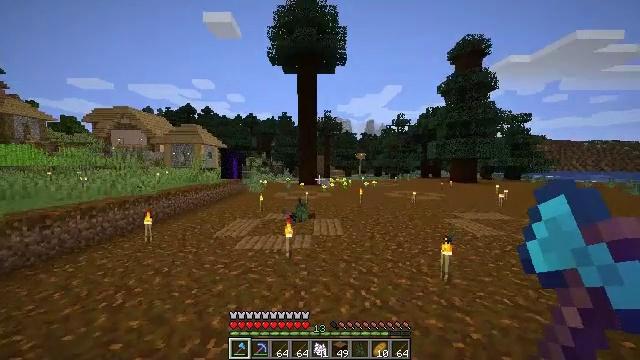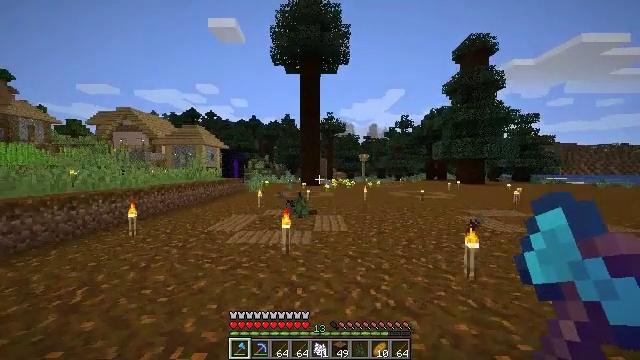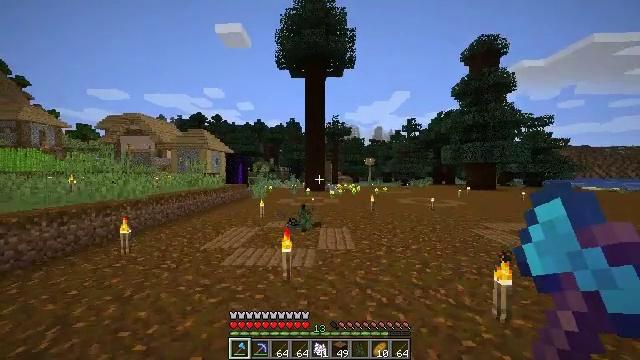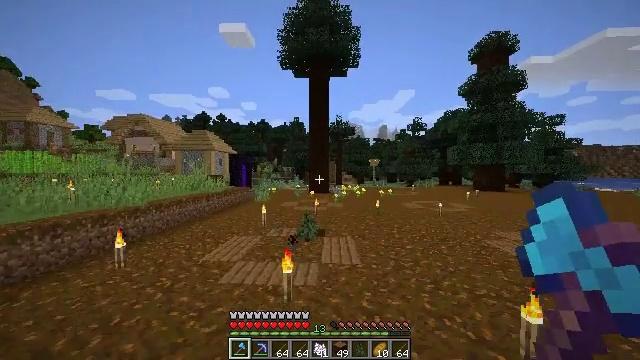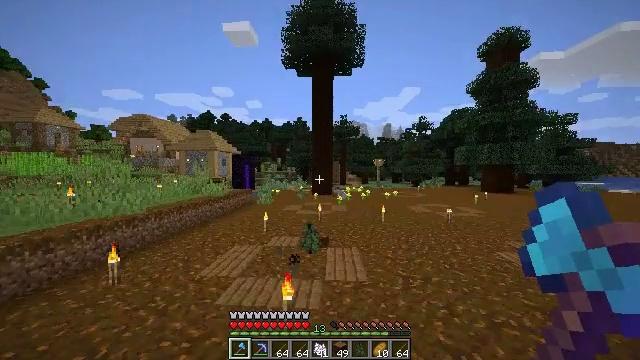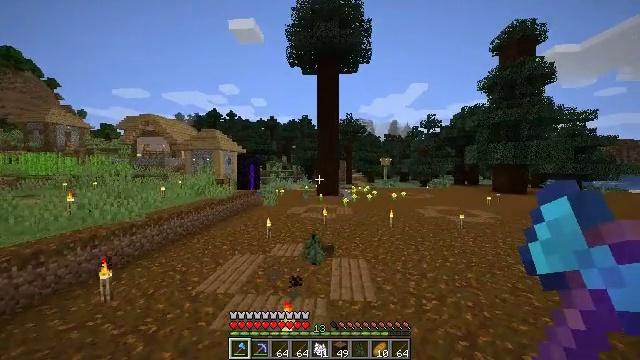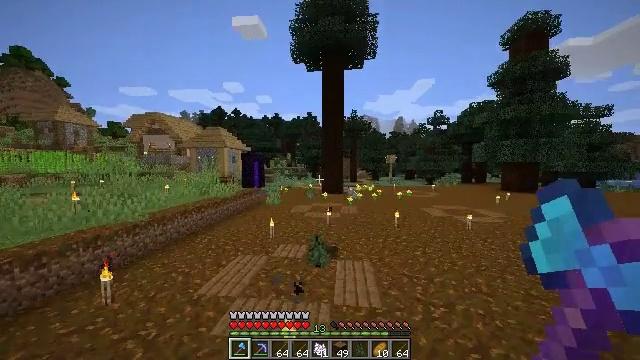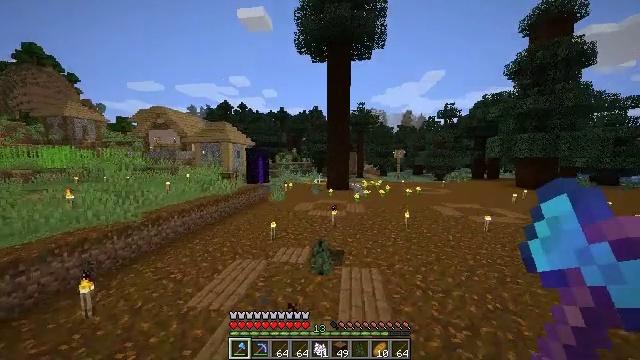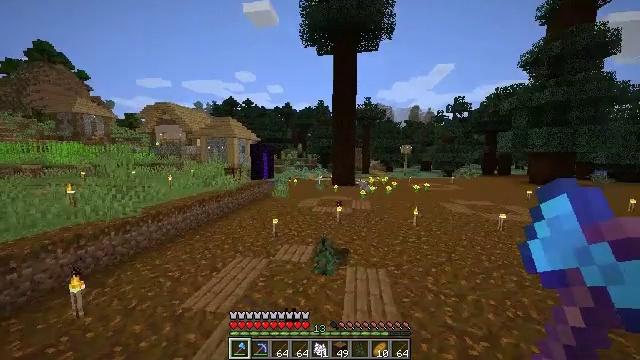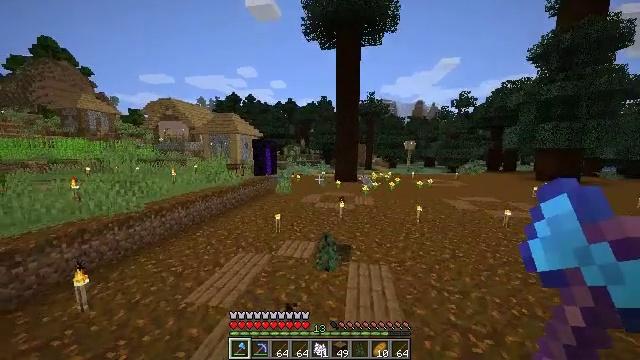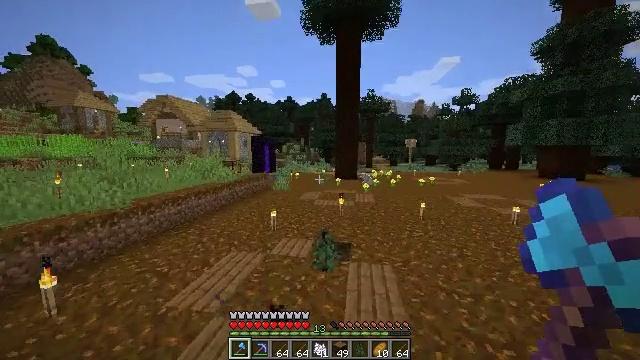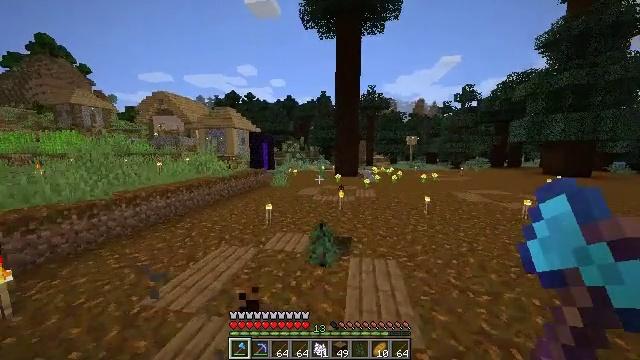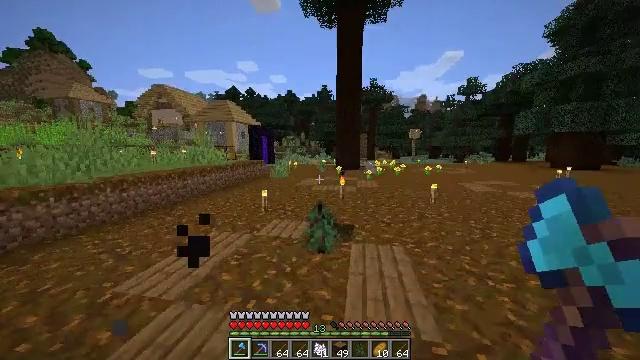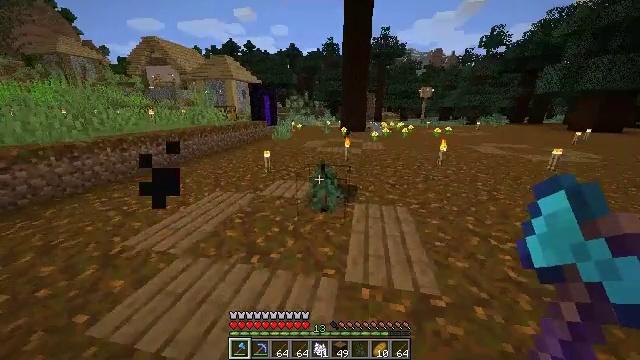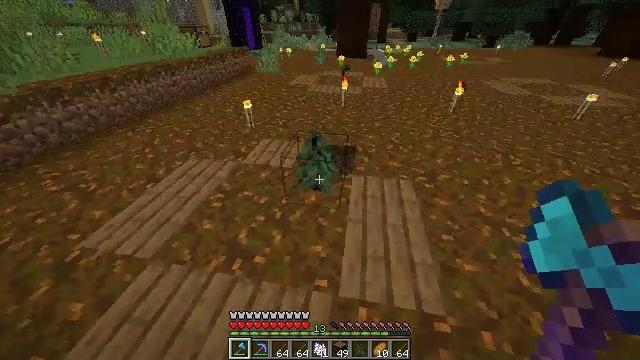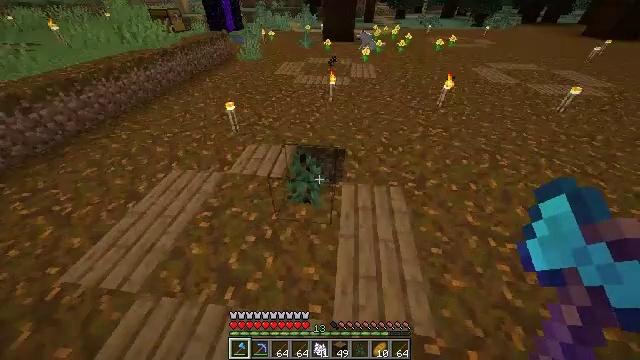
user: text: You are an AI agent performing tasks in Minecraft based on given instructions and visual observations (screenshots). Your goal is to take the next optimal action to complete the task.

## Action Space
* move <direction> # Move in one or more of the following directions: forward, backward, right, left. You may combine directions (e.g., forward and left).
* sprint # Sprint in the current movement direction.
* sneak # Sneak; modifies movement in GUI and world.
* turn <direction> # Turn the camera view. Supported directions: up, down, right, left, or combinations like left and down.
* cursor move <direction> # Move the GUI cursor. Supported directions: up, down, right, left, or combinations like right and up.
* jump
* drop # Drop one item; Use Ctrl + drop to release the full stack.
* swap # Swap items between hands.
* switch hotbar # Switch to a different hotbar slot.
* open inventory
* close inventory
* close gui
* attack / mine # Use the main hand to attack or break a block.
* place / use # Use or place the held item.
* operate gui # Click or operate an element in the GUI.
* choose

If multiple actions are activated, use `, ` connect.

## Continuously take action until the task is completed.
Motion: motion action
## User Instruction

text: Destroy the spruce sapling to pick it up.
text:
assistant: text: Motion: move forward, sprint, turn up, jump
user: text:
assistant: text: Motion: move forward, sprint, turn left, jump
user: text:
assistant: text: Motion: move forward, sprint, turn left, jump
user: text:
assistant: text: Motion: move forward, sprint, turn left, jump
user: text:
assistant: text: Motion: move forward, sprint, turn left, jump
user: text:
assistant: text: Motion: move forward, sprint, turn left, jump
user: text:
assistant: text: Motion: move forward, sprint, turn left and down, jump
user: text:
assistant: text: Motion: move forward, sprint, turn left and down, jump
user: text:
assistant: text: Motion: move forward, sprint, turn down, jump
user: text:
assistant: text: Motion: move forward, sprint, jump
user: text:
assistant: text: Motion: move forward, sprint, jump
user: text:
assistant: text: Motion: move forward, sprint, jump
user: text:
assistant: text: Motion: move forward, sprint, turn left and down, jump
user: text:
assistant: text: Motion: move forward, sprint, turn right and down, jump
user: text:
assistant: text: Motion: move forward, sprint, turn right and down
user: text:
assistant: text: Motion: move forward, sprint
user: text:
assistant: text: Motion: move forward, sprint
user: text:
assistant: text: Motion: move forward, sprint
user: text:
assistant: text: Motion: move forward, sprint, turn left and down
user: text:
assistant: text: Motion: move forward, sprint, turn left and down, attack / mine
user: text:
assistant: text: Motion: move forward, sprint, turn left and down, attack / mine
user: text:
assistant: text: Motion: move forward, sprint, turn left and down, attack / mine
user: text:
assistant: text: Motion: move forward, sprint, turn down, attack / mine
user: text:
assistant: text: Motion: move forward, sprint, turn right and down
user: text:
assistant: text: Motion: sprint, turn down
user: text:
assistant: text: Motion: turn right and up
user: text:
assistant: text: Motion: move back, turn right and up
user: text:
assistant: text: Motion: move back, turn right and up
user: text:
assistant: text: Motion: move back, turn right and up
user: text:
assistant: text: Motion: move back, turn right